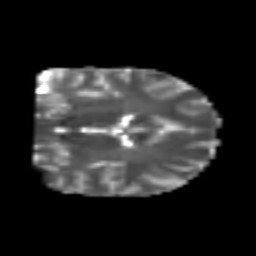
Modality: T2w
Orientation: coronal
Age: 25
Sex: male
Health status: healthy